Question: I have just created a directive in a file called 'helloWorldz.js' file which looks like this :
'''
'use strict';
angular.module('components')
.directive('helloWorld', function () {
return {
restrict : 'E',
template : '<span>Hello World</span>'
};
});
'''
my 'app.js' file which contains my routes looks like this :
'''
'use strict';
angular.module('mmApp', ['components'])
.config(function ($routeProvider) {
$routeProvider
.when('/designs', {
templateUrl: 'views/designs.html',
controller: 'MainCtrl'
})
.when('/blog', {
templateUrl: 'views/blog.html',
controller: 'MainCtrl'
})
.otherwise({
redirectTo: '/'
});
});
'''
my controller 'main.js' which is not done looks like this :
'''
'use strict';
angular.module('mmApp', [])
.controller('MainCtrl', function ($scope) {
$scope.designTiles = [
{ imageURL : "", title : "IMAGE" },
{ imageURL : "", title : "IMAGE" },
{ imageURL : "", title : "IMAGE" },
{ imageURL : "", title : "IMAGE" },
{ imageURL : "", title : "IMAGE" },
{ imageURL : "", title : "IMAGE" },
{ imageURL : "", title : "IMAGE" },
{ imageURL : "", title : "IMAGE" },
];
});
'''
Chrome Dev Tools tells me that 'helloWorldz.js' is being successfully loaded. See below

I should mention that if I place my directive code in my 'main.js' after my controller, and pass in '['components']' as the argument after 'mmApp' I will see my directive code work. Here is the altered 'main.js' controller :
'''
'use strict';
angular.module('mmApp', ['components'])
.controller('MainCtrl', function ($scope) {
$scope.designTiles = [
{ imageURL : "", title : "IMAGE" },
{ imageURL : "", title : "IMAGE" },
{ imageURL : "", title : "IMAGE" },
{ imageURL : "", title : "IMAGE" },
{ imageURL : "", title : "IMAGE" },
{ imageURL : "", title : "IMAGE" },
{ imageURL : "", title : "IMAGE" },
{ imageURL : "", title : "IMAGE" },
];
});
angular.module('components', [])
.directive('helloWorld', function () {
return {
restrict : 'E',
template : '<span>Hello World</span>'
}
});
'''
How come 'app.js' is not successfully calling in the 'components' module which contains my 'helloWorld' directive? Is this an possible issue with 'app.js' not being able to connect to 'helloWorldz.js'?
I should also mention that I am using grunt to compile everything.
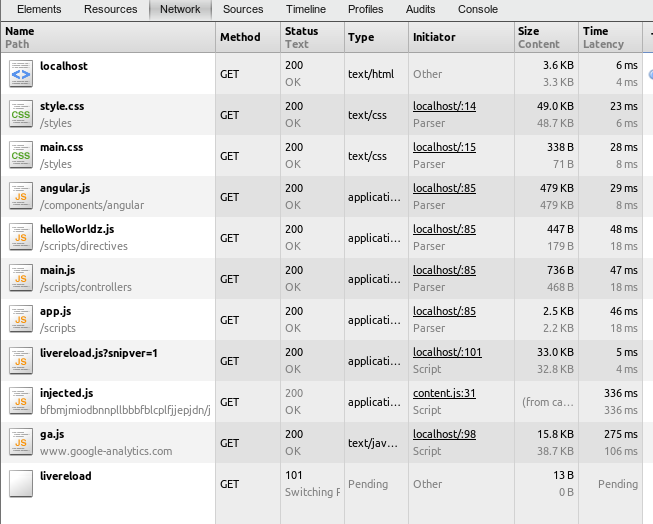
Answer: It looks like the directive code is slightly different in the standalone version. There is:
'''
angular.module('components')
'''
instead of
'''
angular.module('components',[])
'''
Fixing that (by adding the argument to the standalone version) should fix the problem. I think a bunch of people have run into this because the top comment on <URL> is:
> This documentation should warn that "angular.module('myModule', [])"
always creates a new module, but "angular.module('myModule')" always
retrieves an existing reference.